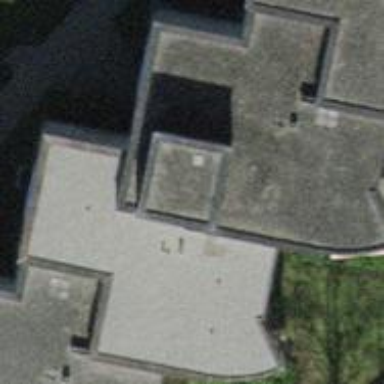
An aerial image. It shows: Flat roofed apartment building.